Field crop: maize
Growth stage: 2
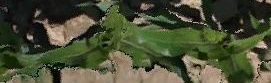
Species: maize